Interaction volume radius: 5 \u00c5
Interaction volume height: 15 \u00c5
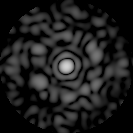
Disorder parameter: 0.8514